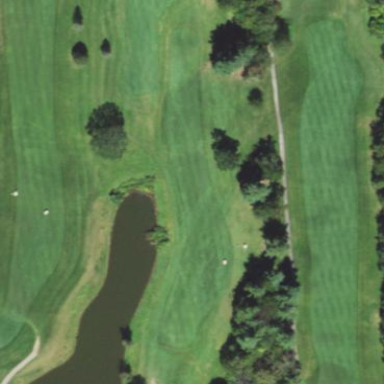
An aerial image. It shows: Golf pitch.